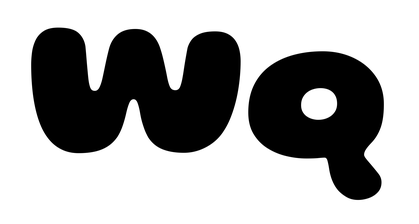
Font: Gluten_ExtraBold